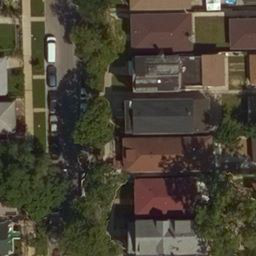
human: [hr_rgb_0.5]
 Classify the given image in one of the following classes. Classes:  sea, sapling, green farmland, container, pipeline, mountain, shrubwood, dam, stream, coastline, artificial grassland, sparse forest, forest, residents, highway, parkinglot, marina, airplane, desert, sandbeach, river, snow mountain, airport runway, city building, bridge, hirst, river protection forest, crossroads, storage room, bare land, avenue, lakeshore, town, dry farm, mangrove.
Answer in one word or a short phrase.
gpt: residents